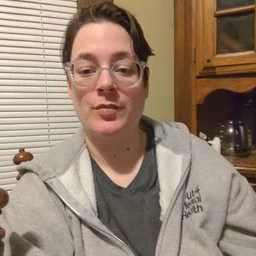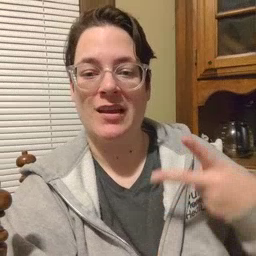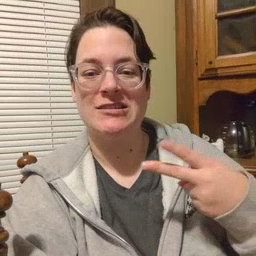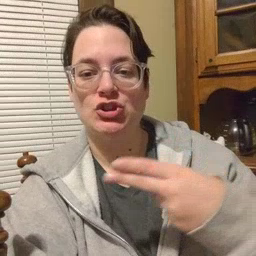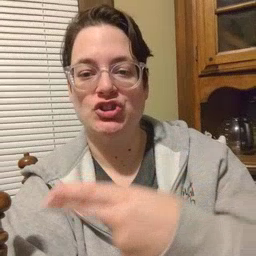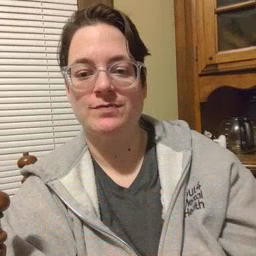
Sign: scissors